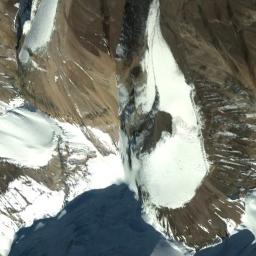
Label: snowberg